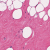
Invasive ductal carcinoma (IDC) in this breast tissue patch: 0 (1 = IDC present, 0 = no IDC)